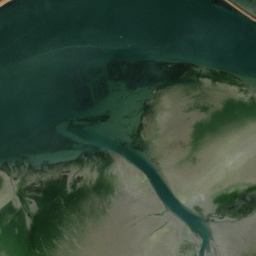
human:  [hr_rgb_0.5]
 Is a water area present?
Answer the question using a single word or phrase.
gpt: yes

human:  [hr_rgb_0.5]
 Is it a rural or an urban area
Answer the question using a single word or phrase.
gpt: rural

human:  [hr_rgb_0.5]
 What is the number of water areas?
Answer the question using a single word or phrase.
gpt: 3

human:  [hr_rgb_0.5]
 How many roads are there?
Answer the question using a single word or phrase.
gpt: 1

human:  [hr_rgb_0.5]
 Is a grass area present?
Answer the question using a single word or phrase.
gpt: yes

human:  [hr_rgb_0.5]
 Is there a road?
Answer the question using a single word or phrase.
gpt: yes

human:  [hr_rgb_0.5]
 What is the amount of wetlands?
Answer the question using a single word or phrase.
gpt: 3

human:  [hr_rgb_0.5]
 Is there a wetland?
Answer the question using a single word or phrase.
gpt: yes

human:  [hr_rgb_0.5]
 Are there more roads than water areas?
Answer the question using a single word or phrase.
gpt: no

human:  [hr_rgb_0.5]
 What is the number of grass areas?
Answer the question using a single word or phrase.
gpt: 2

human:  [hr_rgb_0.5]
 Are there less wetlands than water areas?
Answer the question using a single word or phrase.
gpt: no

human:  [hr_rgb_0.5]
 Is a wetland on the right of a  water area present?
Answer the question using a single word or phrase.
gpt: yes

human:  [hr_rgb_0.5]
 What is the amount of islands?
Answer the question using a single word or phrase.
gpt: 1

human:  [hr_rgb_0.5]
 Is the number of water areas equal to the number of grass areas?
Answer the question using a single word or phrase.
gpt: no

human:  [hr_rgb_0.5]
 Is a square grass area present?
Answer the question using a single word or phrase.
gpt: no

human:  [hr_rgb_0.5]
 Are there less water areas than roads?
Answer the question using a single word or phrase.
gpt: no

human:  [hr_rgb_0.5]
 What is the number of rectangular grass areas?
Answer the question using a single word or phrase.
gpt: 0

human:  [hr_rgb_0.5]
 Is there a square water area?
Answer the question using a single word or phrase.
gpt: no

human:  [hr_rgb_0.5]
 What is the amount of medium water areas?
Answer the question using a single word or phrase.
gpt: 0

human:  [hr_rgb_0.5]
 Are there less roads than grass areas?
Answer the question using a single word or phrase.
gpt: yes

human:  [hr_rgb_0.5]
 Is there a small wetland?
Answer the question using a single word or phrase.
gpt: no

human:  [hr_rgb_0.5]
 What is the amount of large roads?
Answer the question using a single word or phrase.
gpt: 0

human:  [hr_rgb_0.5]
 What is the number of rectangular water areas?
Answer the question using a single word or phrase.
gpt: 0

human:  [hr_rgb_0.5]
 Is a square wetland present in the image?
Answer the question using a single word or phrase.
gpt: no

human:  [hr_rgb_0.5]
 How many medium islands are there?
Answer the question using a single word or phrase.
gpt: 0

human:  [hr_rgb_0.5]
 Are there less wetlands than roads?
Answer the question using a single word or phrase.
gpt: no

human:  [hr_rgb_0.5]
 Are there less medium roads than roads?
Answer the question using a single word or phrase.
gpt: yes

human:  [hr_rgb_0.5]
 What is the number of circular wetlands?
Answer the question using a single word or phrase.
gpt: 0

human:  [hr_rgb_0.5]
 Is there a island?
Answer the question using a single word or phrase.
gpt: yes

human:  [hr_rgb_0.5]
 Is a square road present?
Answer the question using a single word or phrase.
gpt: no

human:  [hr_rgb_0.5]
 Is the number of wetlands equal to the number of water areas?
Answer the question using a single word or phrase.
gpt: yes

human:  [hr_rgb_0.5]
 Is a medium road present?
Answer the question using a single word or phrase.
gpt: no

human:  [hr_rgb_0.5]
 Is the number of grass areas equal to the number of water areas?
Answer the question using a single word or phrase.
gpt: no

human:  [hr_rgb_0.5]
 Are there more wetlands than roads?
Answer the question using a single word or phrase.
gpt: yes

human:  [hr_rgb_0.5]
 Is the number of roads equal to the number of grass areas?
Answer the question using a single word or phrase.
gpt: no

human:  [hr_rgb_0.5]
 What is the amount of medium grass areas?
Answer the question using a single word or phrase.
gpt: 0

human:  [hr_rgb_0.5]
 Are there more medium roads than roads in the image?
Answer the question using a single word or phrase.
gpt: no

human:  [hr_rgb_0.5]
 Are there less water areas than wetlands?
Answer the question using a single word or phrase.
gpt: no

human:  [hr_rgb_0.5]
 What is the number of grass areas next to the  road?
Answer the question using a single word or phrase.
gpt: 1

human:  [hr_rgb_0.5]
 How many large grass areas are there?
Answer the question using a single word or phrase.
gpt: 2

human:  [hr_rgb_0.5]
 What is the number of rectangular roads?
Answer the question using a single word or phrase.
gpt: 0

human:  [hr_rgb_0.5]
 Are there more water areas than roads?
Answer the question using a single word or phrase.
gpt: yes

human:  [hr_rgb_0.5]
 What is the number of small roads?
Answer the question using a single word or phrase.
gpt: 1

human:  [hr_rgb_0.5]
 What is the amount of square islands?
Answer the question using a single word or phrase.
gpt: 0

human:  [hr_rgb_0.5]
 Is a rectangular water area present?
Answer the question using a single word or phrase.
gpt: no

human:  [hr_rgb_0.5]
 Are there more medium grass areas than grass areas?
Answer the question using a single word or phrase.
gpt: no

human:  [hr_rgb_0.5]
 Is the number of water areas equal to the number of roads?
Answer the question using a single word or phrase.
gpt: no

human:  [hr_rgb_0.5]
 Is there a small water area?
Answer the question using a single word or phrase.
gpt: no

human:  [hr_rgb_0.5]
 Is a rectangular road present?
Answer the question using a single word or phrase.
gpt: no

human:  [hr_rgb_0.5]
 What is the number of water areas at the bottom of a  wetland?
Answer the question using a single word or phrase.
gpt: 2

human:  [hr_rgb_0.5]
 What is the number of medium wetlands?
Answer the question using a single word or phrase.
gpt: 0

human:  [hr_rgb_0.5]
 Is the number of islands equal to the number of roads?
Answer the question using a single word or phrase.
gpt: yes

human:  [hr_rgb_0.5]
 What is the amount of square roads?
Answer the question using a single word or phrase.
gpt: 0

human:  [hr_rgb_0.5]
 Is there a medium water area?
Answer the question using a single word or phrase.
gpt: no

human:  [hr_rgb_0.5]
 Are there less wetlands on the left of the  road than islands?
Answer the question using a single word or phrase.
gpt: yes

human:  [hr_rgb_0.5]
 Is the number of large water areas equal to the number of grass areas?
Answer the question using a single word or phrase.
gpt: no

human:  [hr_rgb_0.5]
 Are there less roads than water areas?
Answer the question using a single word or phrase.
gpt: yes

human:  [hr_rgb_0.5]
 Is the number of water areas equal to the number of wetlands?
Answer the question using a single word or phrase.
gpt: yes

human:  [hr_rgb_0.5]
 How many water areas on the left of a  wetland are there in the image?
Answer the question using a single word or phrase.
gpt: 2

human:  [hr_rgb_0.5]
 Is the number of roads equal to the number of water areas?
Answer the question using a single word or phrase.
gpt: no

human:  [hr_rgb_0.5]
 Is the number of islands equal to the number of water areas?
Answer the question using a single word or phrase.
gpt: no

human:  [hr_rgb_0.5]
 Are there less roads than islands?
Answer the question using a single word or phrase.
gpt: no

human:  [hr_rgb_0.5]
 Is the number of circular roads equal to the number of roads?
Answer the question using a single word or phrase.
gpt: no

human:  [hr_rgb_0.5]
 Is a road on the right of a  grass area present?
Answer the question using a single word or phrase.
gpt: no